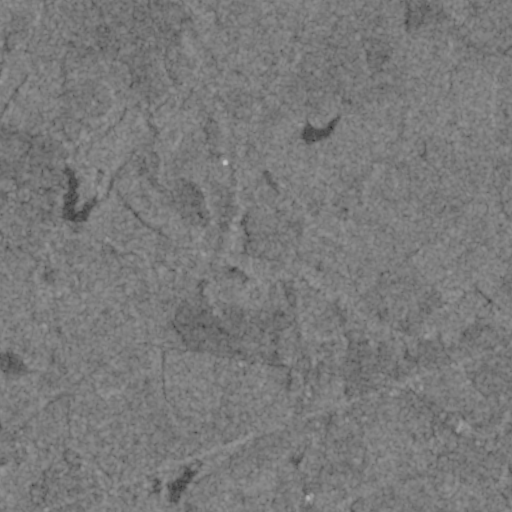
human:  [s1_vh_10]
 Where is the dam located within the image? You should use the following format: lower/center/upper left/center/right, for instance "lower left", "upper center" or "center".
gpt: The dam is located in the upper center of the image.
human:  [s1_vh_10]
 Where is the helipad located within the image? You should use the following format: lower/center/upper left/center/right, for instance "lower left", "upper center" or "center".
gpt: The helipad is located in the lower right of the image.
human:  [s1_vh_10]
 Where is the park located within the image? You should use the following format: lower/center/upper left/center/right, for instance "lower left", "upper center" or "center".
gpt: The park is located in the lower center of the image.
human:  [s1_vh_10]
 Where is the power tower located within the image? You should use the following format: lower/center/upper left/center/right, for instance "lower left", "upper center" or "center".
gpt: There is no power tower in the image.

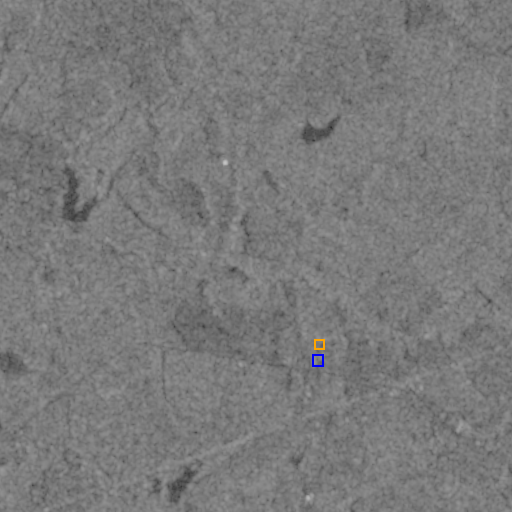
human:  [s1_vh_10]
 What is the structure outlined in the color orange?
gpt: The structure outlined in orange is a park.
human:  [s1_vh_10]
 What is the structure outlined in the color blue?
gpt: The structure outlined in blue is a building.
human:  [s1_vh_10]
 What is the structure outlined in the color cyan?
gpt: There is no cyan outline.